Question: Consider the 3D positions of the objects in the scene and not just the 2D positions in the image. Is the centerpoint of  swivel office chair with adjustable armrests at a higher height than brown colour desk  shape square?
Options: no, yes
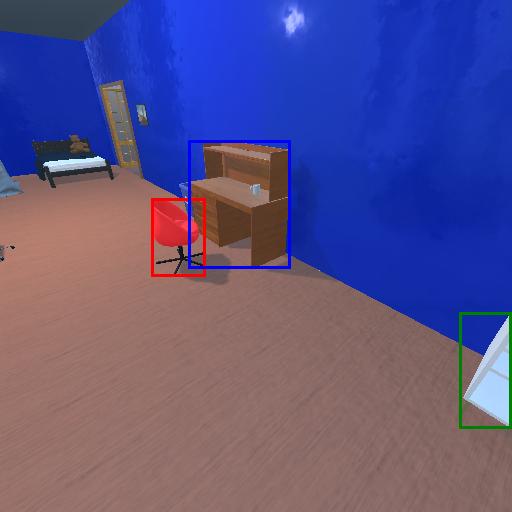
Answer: no